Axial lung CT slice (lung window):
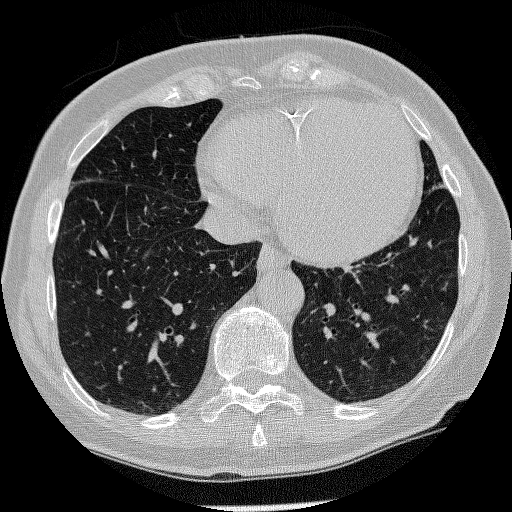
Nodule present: no